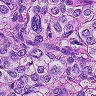
Metastatic tissue present: yes